Brain MRI, t1w sequence, axial 2D slice.
Patient: age 42, sex F, weight 95 kg, height 1.95 m
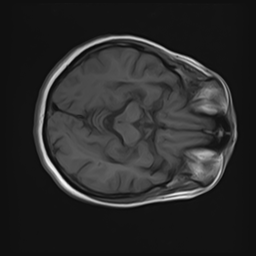